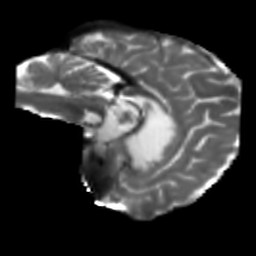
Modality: T2w
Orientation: sagittal
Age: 46
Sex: male
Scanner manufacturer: siemens
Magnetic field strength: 3 T
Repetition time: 5.25 s
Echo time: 0.08 s